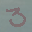
Label: 3